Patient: sex F, age 66
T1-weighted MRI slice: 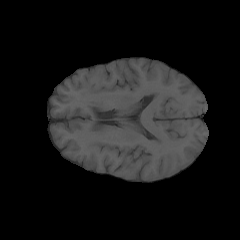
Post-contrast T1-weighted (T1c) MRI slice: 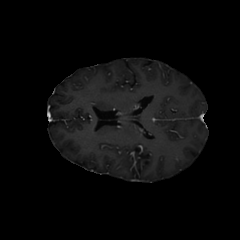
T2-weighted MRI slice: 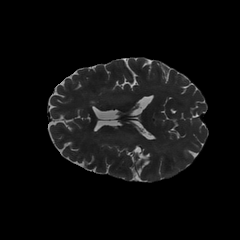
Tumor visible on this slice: no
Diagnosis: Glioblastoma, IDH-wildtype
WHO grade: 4